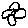
Label: flower